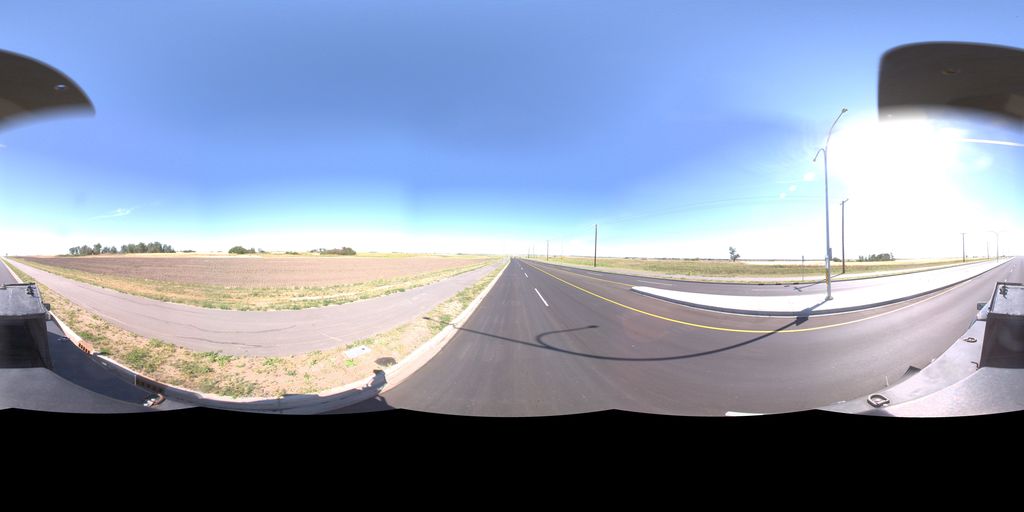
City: saskatoon